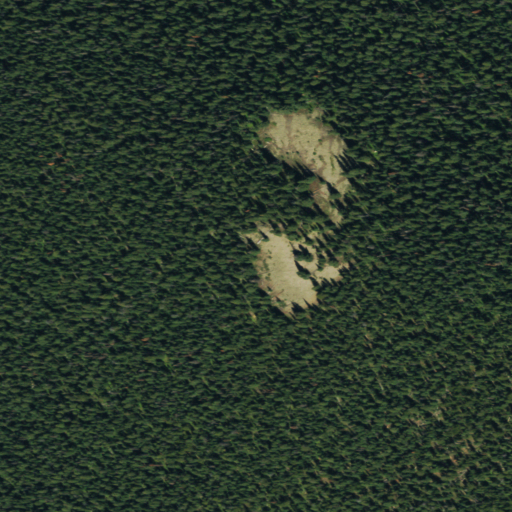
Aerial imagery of ridge(s) in Colorado named Gibson Ridge containing only evergreen forest